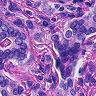
Metastatic tissue present: yes